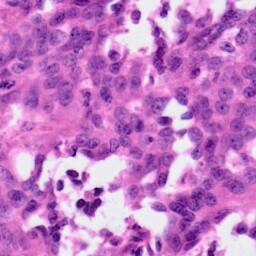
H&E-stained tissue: Ovarian